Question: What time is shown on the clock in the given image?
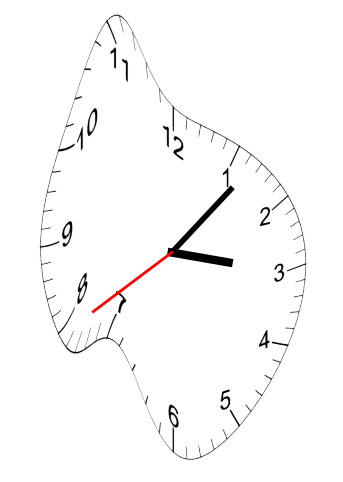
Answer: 03:06:39